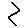
Label: zigzag